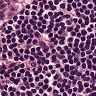
Metastatic tissue present: no